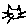
Label: cat